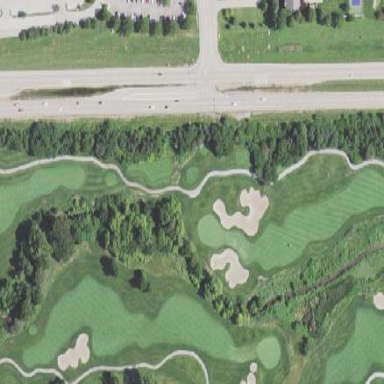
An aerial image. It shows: Rough grassy area used for golf.